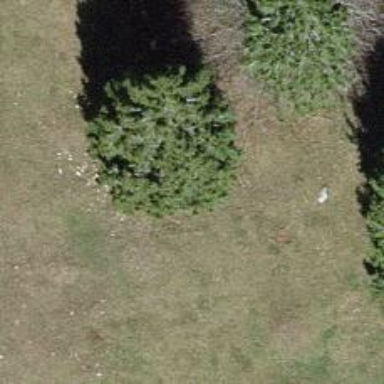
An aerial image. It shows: Evergreen needle-leaved tree in agricultural setting.